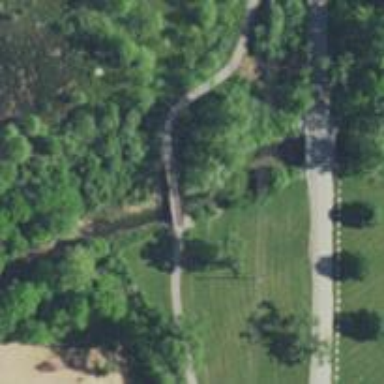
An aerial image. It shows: Footway on bridge.